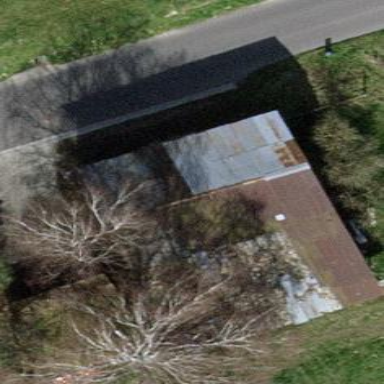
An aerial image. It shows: Shed.